Field crop: tomato
Growth stage: 1
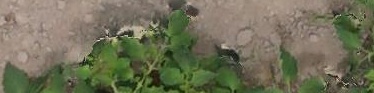
Species: tomato